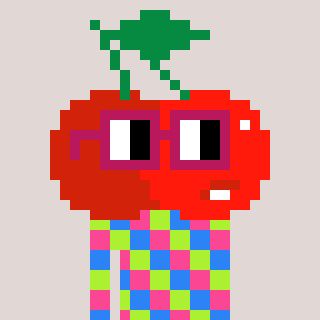
a pixel art character with square dark red glasses, a cherry-shaped head and a peachy-colored body on a warm background